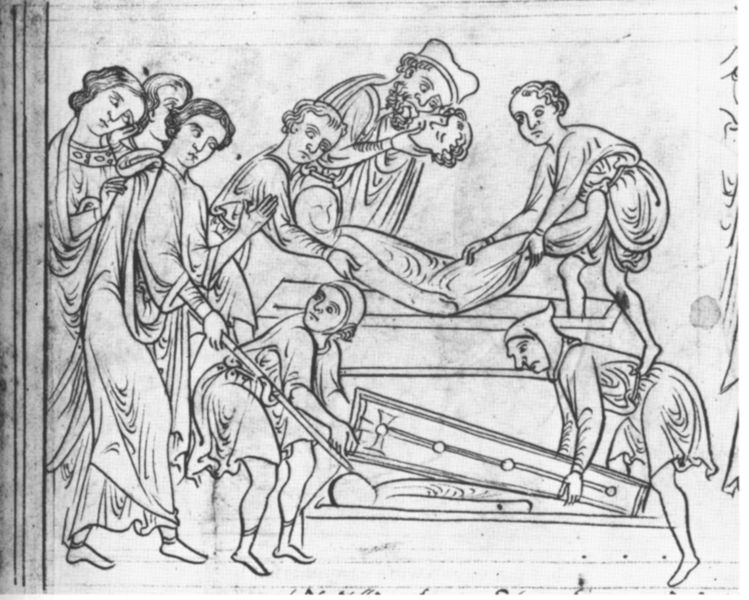
Titel: Das Leben der Offas, Gesta Abbatum Sancti Albani, Liber Additamentorum
Künstler: Matthew Paris
Institution: London, British Library
Schlagwörter: hand, kopf, weiß, frauen, menschen, frau, kleider, männer, schwarz, zeichnung, blick, herren, leute, falten, gesicht, leiche, tod, tot, trauer, gewänder, kind, borte, gotik, krone, traurig, stock, küssen, stab, monochrom, könig, zeigen, deckel, maske, narr, buch, kreuz, knechte, druck, schwarzweiß, schwert, leichen, tote, buchseite, beerdigung, begräbnis, gruft, sarg, grab, leichentuch, sterben, seuche, gräber, mittelalter, gaukler, trauernde, grablegung, tränen, hofnarr, kapuze, särge, bestattung, kreu, sargdeckel, sargträger, brgräbnis, leichensack